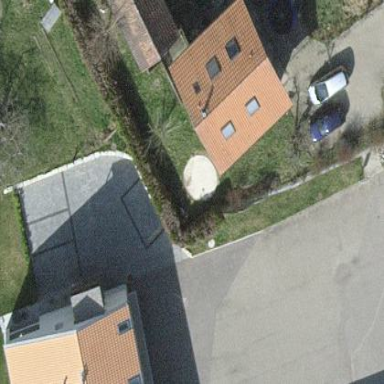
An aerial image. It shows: Parking area.